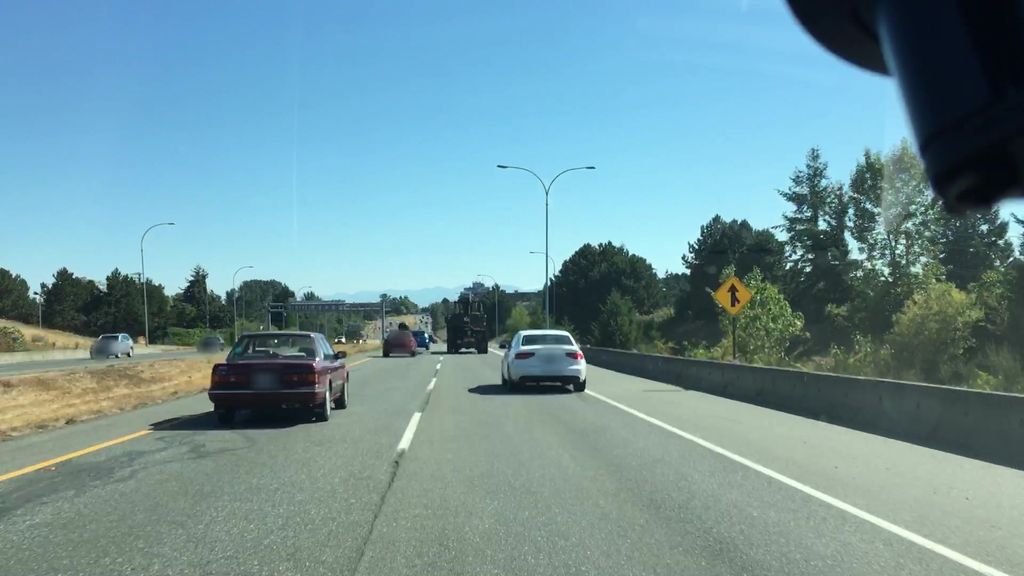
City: victoria